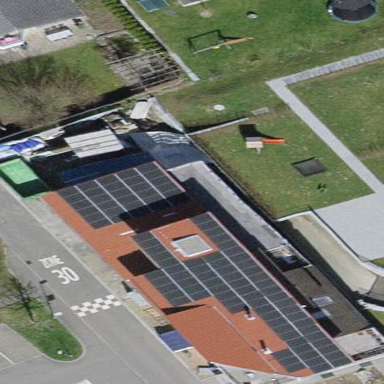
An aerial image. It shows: Solar power generator utilizing photovoltaic technology with solar photovoltaic panels.